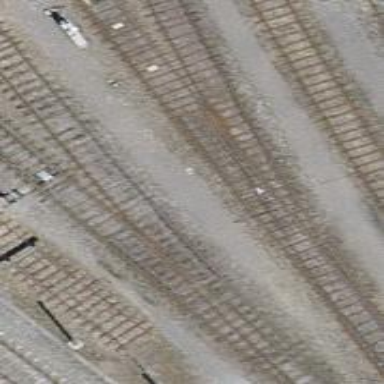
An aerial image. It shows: Railway yard with electrified contact lines.